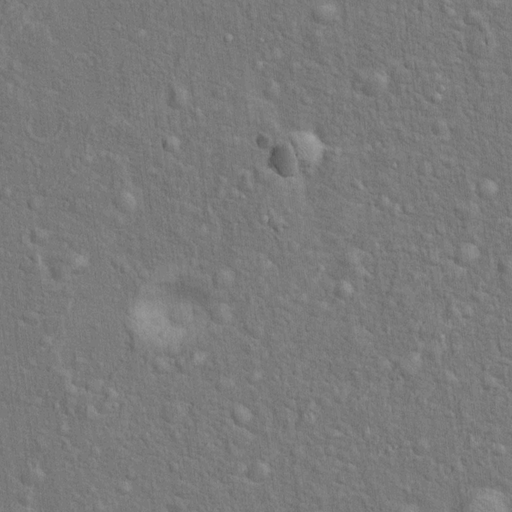
Classes present: Background, Cone